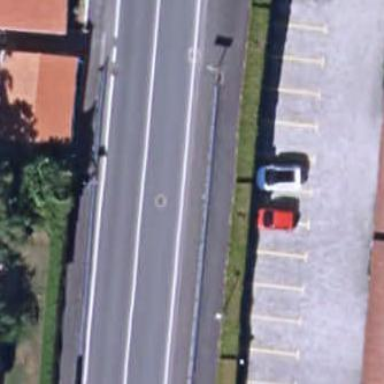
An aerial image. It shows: Parking area with surface.